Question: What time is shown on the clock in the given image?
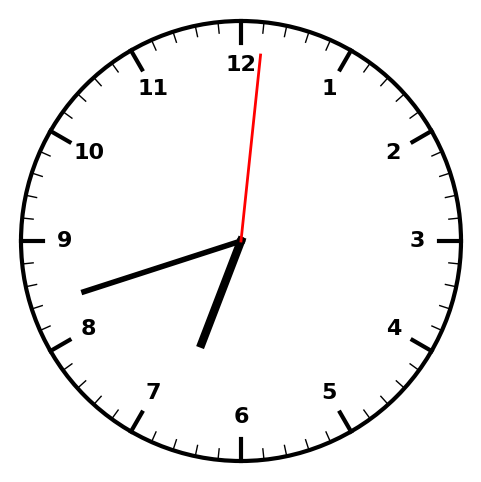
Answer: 06:42:01